Question: I'm new to R and this is definitely a beginner question but I can't seem to figure out how to solve it looking at other questions on here - I have a vector with a row of years and a row of values:
Is there any way to pinpoint to a specific value by year? I know I can extract a specific value by its coordinates through vector[x,y], but is there any way to do that to extract the value of y where x="1900" for example?
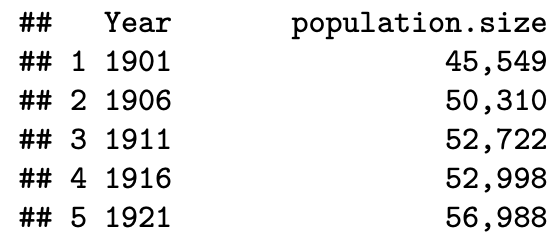
Answer: As @SamR also said in the comments you can use the following code. First I created your data with the year '1900' added as an example to show:
'''
df <- data.frame(Year = c(1901, 1906, 1911, 1916, 1921, 1900),
population.size = c(45549, 50310, 52722, 52998, 56988, 57291))
df$population.size[df$Year==1900]
'''
Output:
'''
[1] 57291
'''